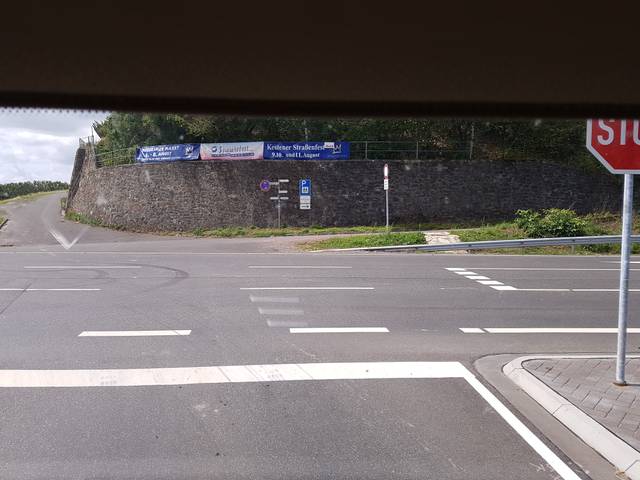
Region: Germany
Coordinates: 49.916, 7.007